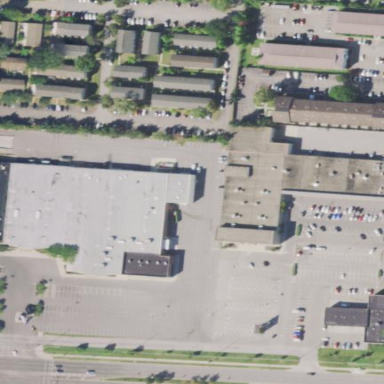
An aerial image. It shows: Commercial building.